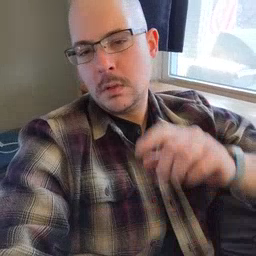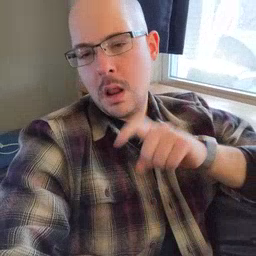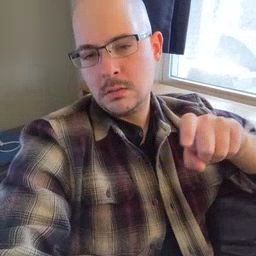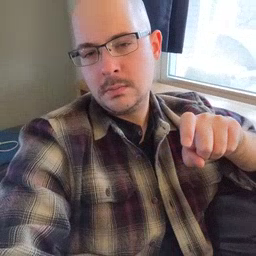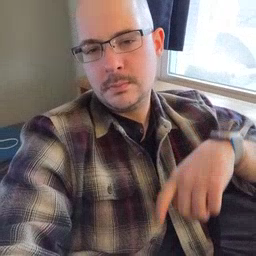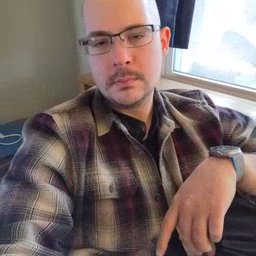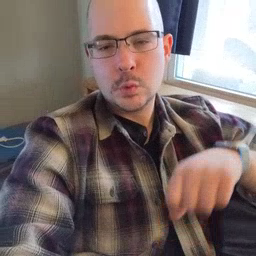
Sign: closet